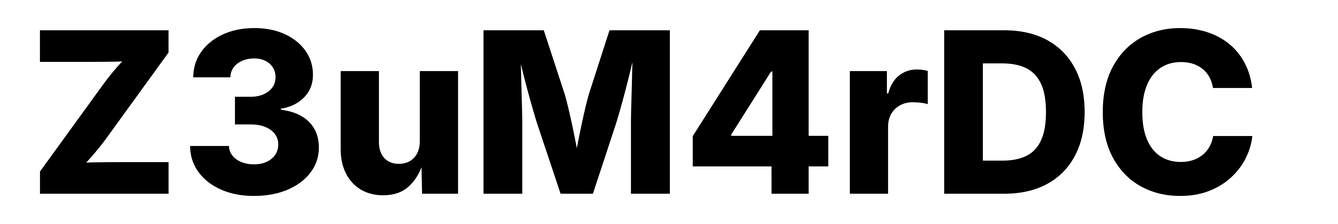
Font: Inter_ExtraBold